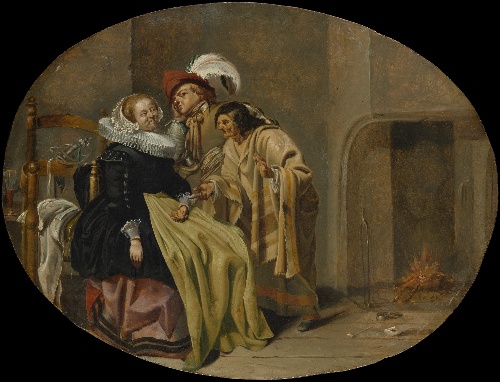
Title: A Couple in an Interior with a Gypsy Fortune-Teller
Artist: Jacob Duck
Artist bio: Dutch, Utrecht, born ca. 1598–1600, died 1667 Utrecht
Date: ca. 1632–33
Object type: Painting
Classification: Paintings
Medium: Oil on wood
Dimensions: Oval, 9 7/8 x 13 in. (25.1 x 33 cm)
Department: European Paintings
Credit line: Gift of Dr. and Mrs. Richard W. Levy, 1971
Accession year: 1971
Repository: Metropolitan Museum of Art, New York, NY
Tags: Interiors|Couples|Men|Women|Fireplaces